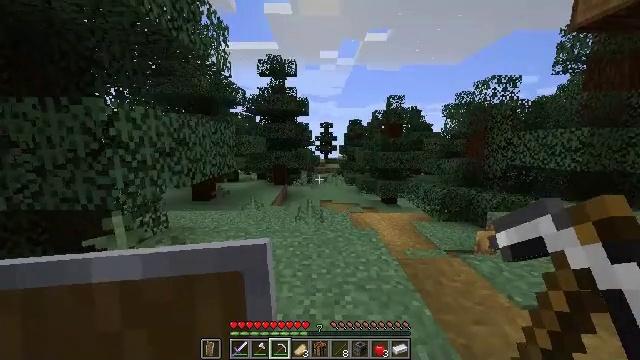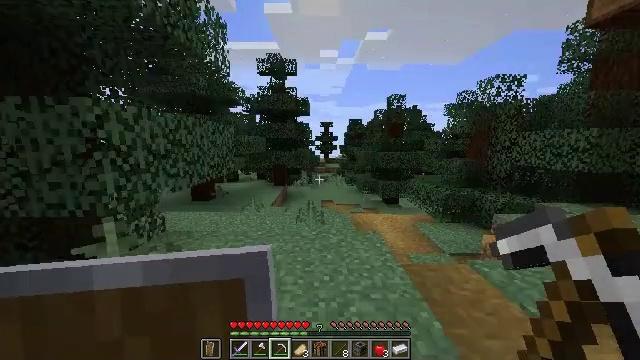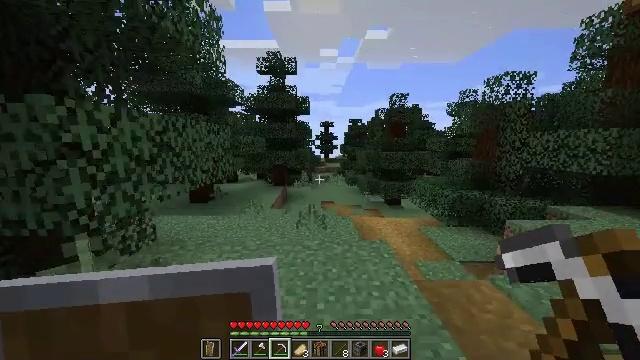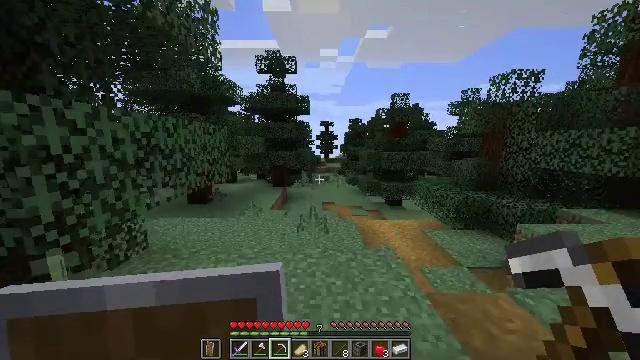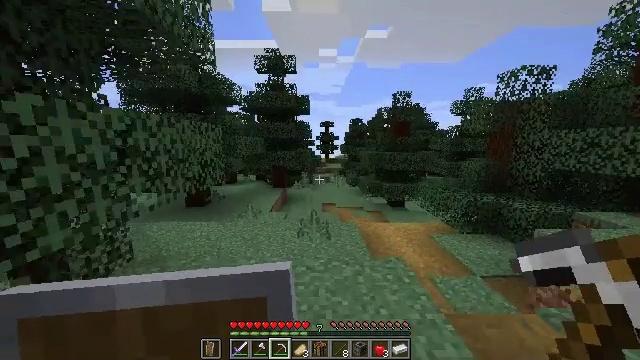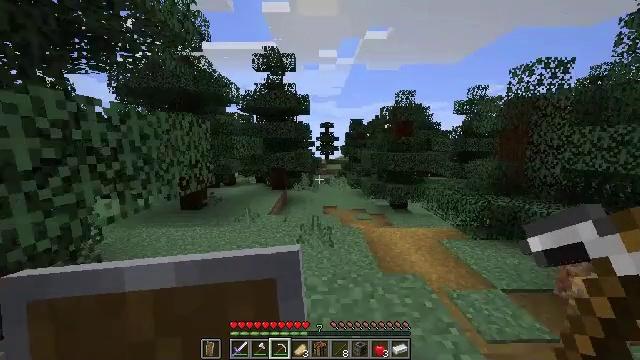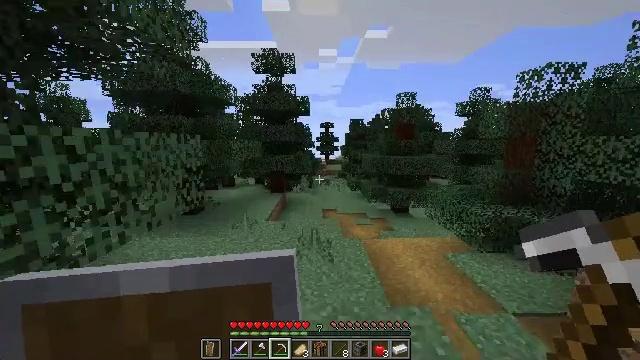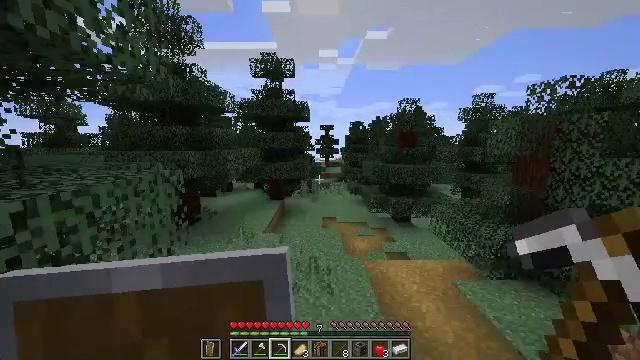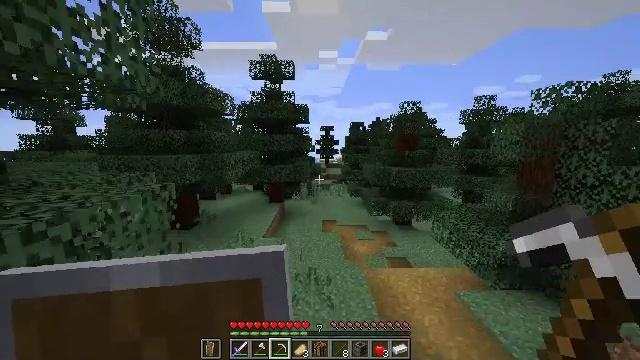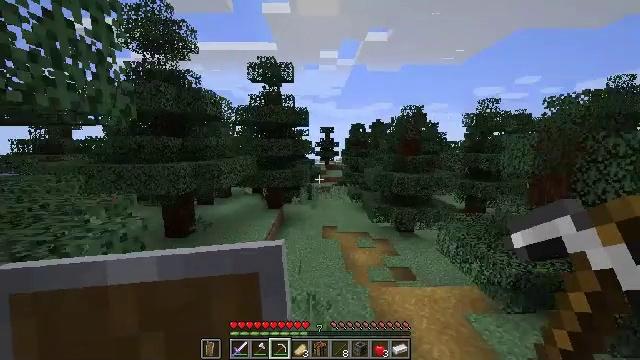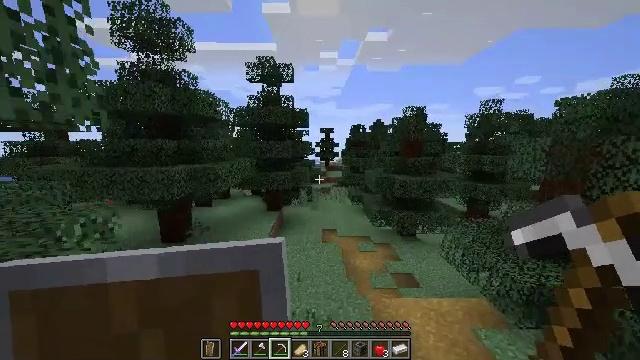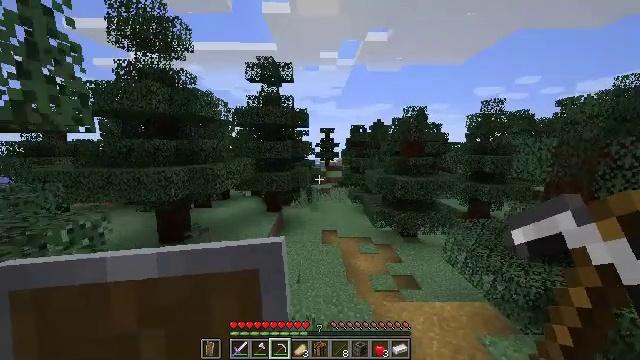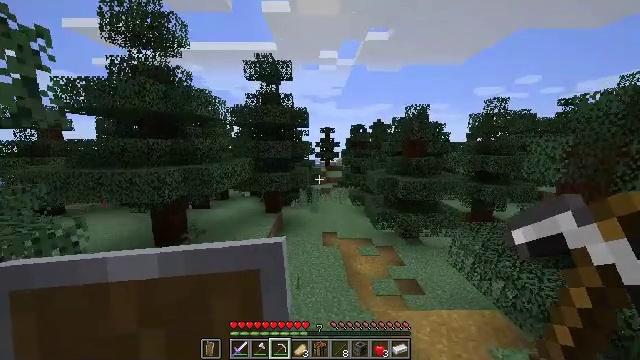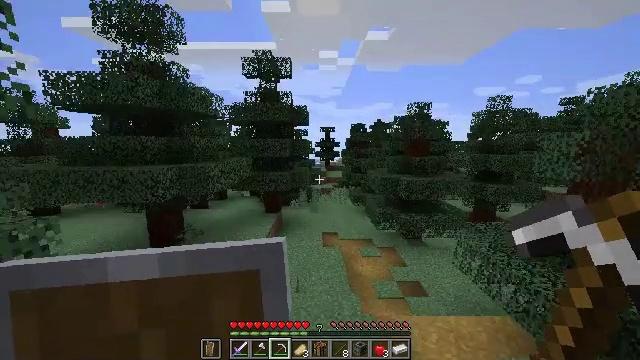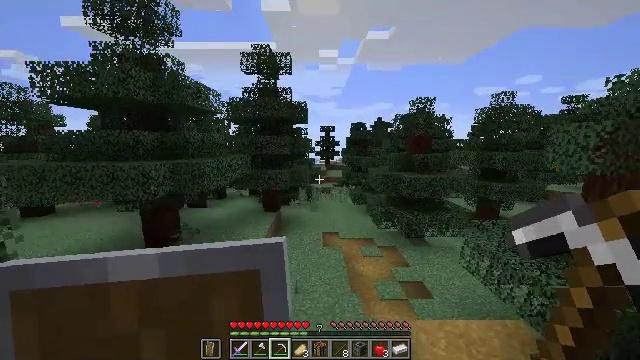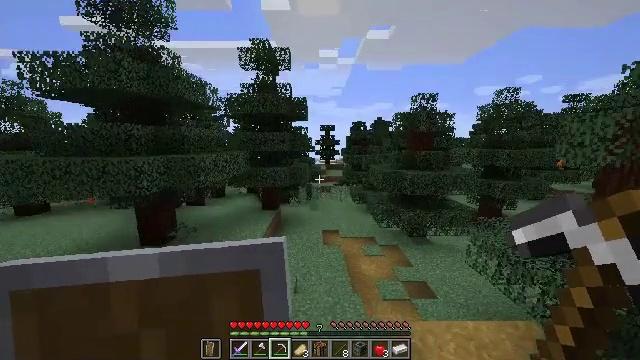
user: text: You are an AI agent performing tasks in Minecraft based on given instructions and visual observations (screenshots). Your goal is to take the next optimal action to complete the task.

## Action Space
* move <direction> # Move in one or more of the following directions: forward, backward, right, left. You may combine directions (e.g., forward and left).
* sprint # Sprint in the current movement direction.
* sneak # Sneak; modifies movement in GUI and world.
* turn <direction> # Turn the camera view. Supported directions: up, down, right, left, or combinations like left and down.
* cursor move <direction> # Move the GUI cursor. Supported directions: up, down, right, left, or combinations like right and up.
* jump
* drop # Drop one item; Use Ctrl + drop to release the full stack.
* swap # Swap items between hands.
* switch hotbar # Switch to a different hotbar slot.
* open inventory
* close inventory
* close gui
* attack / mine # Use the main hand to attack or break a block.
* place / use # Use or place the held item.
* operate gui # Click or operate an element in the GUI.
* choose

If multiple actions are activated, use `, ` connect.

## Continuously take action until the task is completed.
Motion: motion action
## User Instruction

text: Collect sugar cane near water sources.
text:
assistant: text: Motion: move forward, sprint
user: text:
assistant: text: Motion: move forward, sprint
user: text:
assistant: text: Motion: move forward, sprint
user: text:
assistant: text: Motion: move forward, sprint
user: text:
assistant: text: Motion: move forward, sprint
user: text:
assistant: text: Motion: move forward, sprint, jump
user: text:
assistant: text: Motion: move forward, sprint, jump
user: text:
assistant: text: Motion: move forward, sprint, jump
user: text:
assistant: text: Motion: move forward, sprint, jump
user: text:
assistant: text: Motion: move forward, sprint, jump
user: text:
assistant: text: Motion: move forward, sprint, jump
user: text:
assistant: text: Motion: move forward, sprint, jump
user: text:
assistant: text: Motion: move forward, sprint
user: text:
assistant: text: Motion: move forward, sprint
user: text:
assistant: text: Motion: move forward, sprint
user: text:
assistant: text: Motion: move forward, sprint
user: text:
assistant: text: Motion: move forward, sprint
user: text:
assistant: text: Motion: move forward, sprint
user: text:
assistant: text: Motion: move forward, sprint
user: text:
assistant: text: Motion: move forward, sprint
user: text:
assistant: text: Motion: move forward, sprint
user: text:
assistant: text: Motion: move forward, sprint
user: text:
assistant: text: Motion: move forward, sprint
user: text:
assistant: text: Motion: move forward, sprint
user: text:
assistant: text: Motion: move forward, sprint
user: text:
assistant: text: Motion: move forward, sprint
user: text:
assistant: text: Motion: move forward, sprint
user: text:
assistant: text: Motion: move forward, sprint
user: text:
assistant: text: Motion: move forward, sprint, jump
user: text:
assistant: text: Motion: move forward, sprint, jump